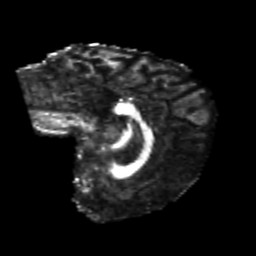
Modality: FA
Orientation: sagittal
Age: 25
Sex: female
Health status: healthy
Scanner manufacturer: philips
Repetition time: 7.389 s
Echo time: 0.08599 s